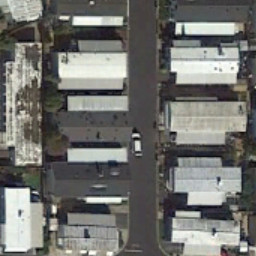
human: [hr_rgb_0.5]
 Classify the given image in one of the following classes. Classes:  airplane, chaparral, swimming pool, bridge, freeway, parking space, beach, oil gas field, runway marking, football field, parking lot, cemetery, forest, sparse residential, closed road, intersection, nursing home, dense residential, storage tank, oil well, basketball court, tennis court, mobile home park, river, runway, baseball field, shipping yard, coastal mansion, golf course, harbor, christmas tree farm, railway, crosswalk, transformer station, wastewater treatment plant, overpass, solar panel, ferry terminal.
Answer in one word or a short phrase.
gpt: mobile home park